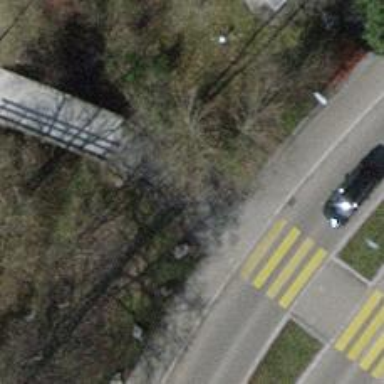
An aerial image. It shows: Path on bridge.